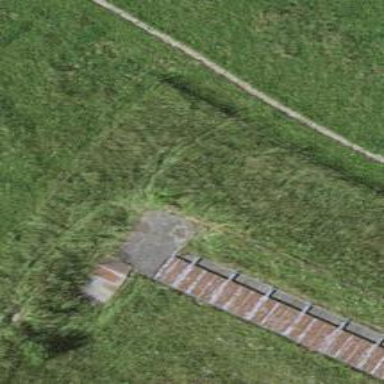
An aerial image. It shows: Retaining wall.